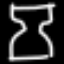
Label: hourglass